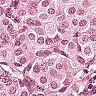
Metastatic tissue present: yes